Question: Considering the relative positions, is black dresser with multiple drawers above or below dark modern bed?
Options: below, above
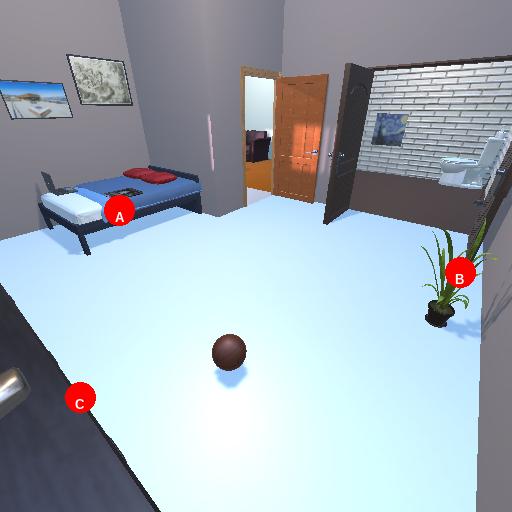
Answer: below